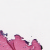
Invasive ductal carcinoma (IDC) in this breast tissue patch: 0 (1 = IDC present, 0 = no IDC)